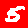
Digit: 5